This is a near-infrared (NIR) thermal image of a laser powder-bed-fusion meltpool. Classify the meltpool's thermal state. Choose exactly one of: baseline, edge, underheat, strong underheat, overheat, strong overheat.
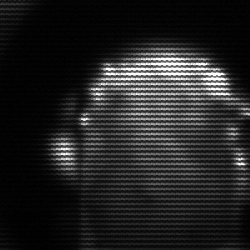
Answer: baseline